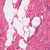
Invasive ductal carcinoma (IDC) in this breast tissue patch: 0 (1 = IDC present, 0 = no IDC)